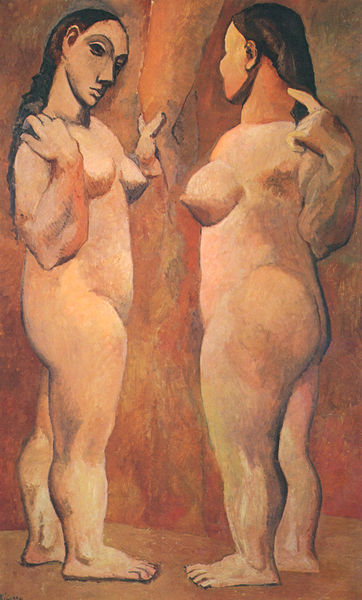
Titel: Zwei weibliche Akte
Künstler: Pablo Ruiz Picasso
Standort: New York (New York)
Institution: The Museum of Modern Art
Schlagwörter: akt, felsen, haut, kopf, nackt, schatten, weiß, akte, frauen, kubismus, ocker, braun, brust, busen, finger, frau, haar, köpfe, licht, nase, orange, profil, schwarz, rot, beige, gesichter, arme, gesicht, lang, hals, hände, spiegel, vorhang, boden, figur, haare, paar, prostituierte, kinn, rosa, beine, bein, brüste, füße, hintern, zwei, spiegelbild, fels, formen, dick, zopf, brustwarze, schenkel, waden, gauguin, waschen, betrachten, geometrisch, picasso, ansehen, kämmen, verdreht, doppelt, neigung, bäuche, hure, pablo picasso, mehransichtigkeit, spastisch